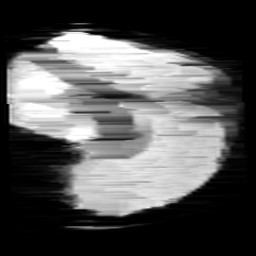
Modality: minIP
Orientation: sagittal
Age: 10
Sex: male
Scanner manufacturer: siemens
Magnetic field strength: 3 T
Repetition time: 0.027 s
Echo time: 0.02 s